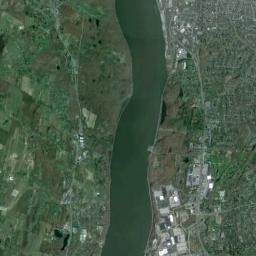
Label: river